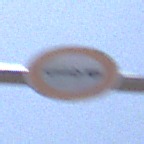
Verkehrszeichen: VerbotPersonenkraftwagenMitAnhaenger
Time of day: Midday
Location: Outdoor (Nature)
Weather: PartlyCloudy
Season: NotSpecified
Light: Natural